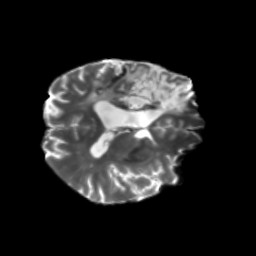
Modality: T2w
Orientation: axial
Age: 60
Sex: male
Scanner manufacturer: siemens
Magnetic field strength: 3 T
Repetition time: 5.25 s
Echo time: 0.08 s